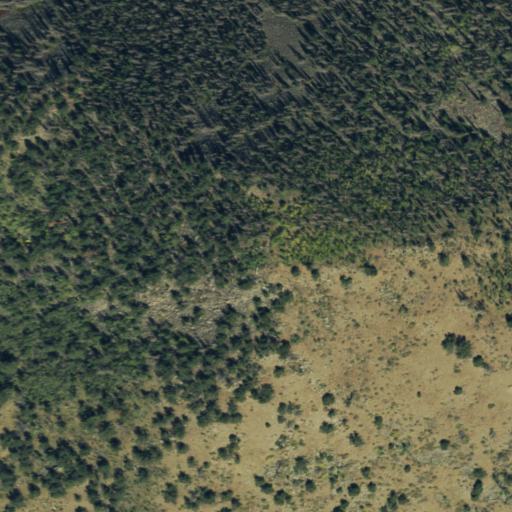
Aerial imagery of mountain in Colorado named Cameron Mountain containing evergreen forest, shrub, and deciduous forest